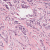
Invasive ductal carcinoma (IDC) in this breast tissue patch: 1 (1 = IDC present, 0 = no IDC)